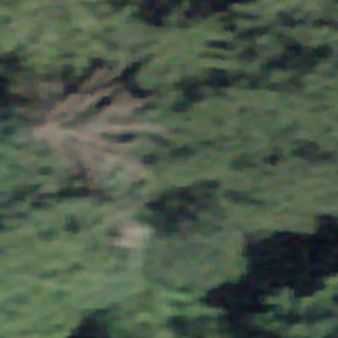
Label: other